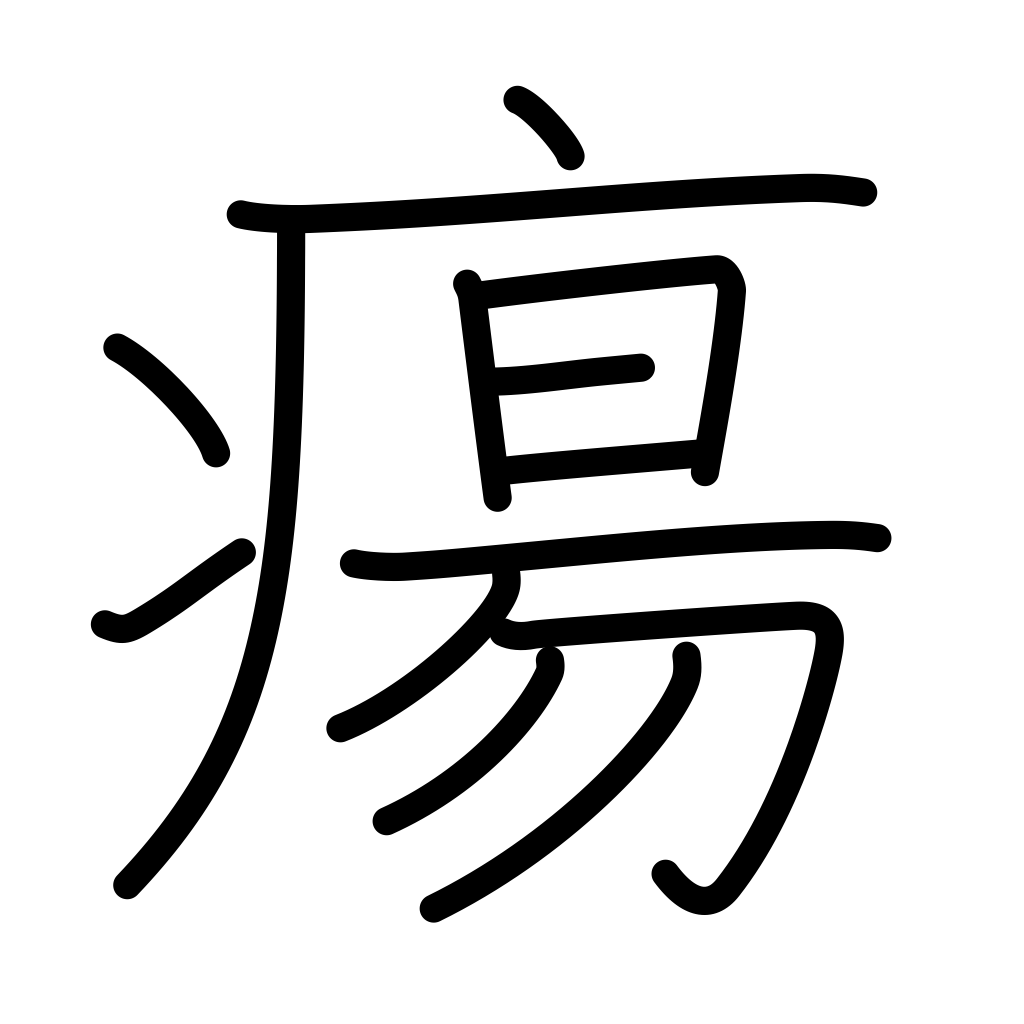
Meaning: swelling, boil, tumor